Question: Currently I have two tables, using Access 2007
TimeSheet(empID, TimeSheet, hours)
and
Rates(empID,Rate,PromotionDate)
How do I select the correct billing rates of employee based on their date of promotion?
For example, I have
'''
Rates(001,10,#01/01/2013#)
Rates(001,15,#01/05/2013#)
Rates(002,10,#01/01/2013#)
'''
and
'''
Timesheet(001,#02/01/2013#,5)
Timesheet(001,#02/05/2013#,5)
Timesheet(002,#02/01/2013#,7)
'''
In this case, I want to show that if empID 001 submited a time sheet at 02/01/2013 it would be billed with $10/hr
, but his timesheets starting at May 1st would be billed with $15/hr
My query right now is
'''
SELECT t.empID , t.timesheet, r.hours ,
(SELECT rate FROM rate WHERE t.timeSheet >= r.promotionDate) AS RateBilled
FROM rate AS r , timesheet AS t
WHERE r.empid = t.empid
'''
When ran, it shows a message of "At most one record can be returned by this subquery"
Any help would be appreciated, thanks.
Edit:
I have some strange output using the sql
'''
SELECT t.empID, t.timesheet, r.rate AS RateBilled
FROM Rates AS r, timesheet AS t
WHERE r.empid=t.empid And t.timeSheet>=r.promotionDate
GROUP BY t.empID, t.timesheet, r.rate, r.promotionDate
HAVING r.promotionDate=MAX(r.promotionDate);
'''

as you can see the output table ratebilled for empID 1 is switching back and forth from 10 to 15, even though past May 01, it should all be using 15 ,
any help is appreciated, thanks.
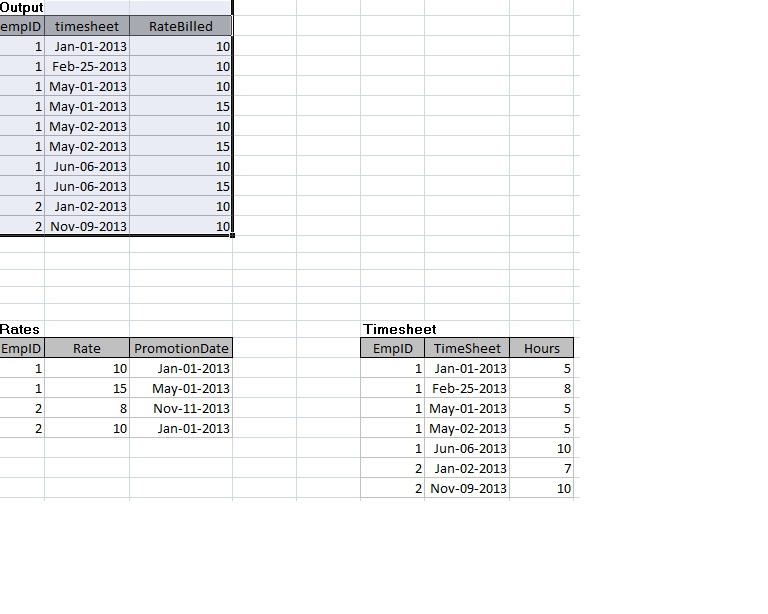
Answer: The select subquery you have setup potentially returns multiple values where only one should be returned. Consider the case where there may be two promotions and a recent timesheet, then the select will return two values because on both occasions the timesheet is newer than the promotion.
Try using the following as your subquery:
'''
SELECT TOP 1 rate FROM rate
WHERE t.timeSheet >= r.promotionDate
ORDER BY r.promotionDate DESC
'''
N.B. I don't think the above is terribly efficient. Instead try something like
'''
SELECT t.empID , t.timesheet, r.hours , r.rate AS RateBilled
FROM rate AS r , timesheet AS t
WHERE r.empid = t.empid AND t.timeSheet >= r.promotionDate
GROUP BY t.empID, t.timesheet
HAVING r.promotionDate = MAX( r.promotionDate);
'''